Field crop: tomato
Growth stage: 1
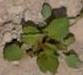
Species: solanum